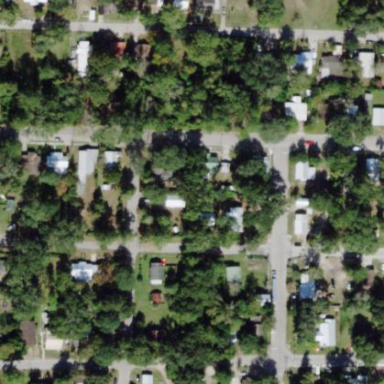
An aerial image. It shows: Single-family residential area.